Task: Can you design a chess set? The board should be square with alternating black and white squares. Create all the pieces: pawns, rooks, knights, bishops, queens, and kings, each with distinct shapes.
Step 1951:
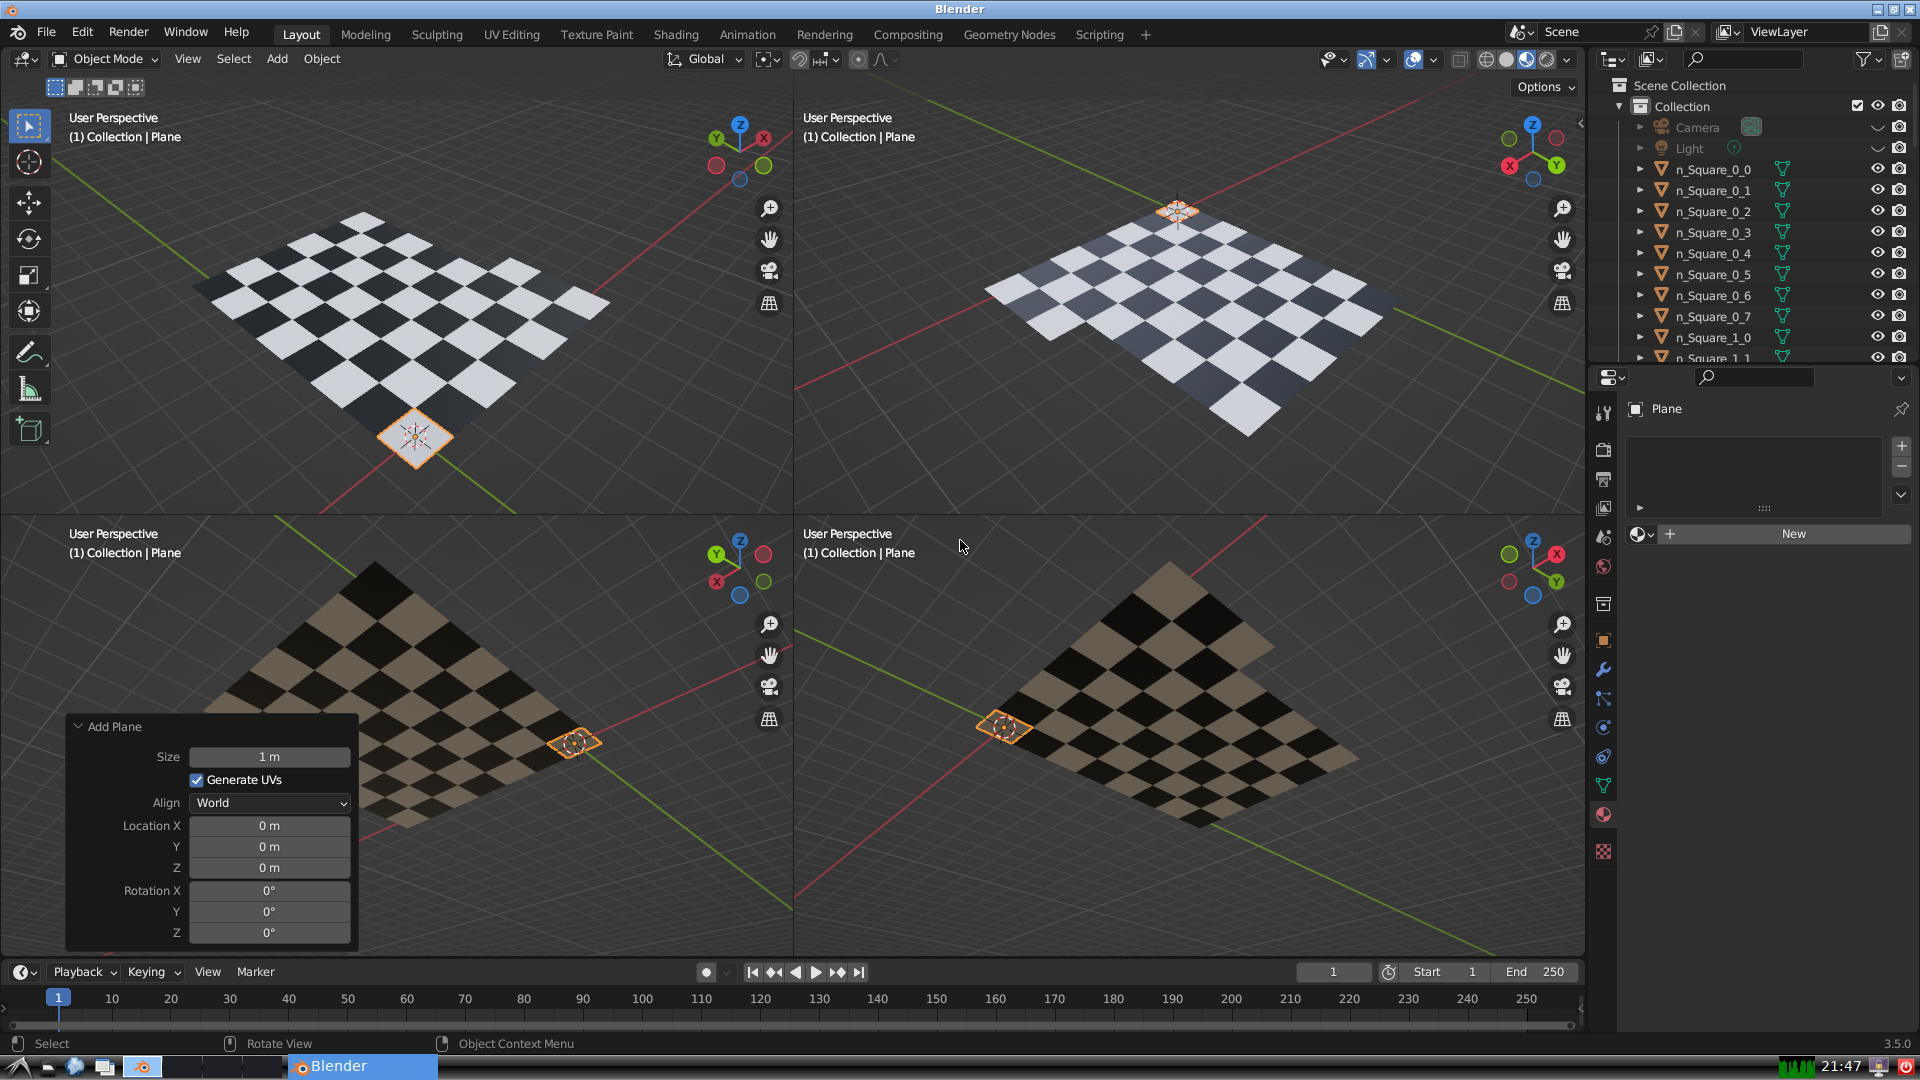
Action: {"mouse_move": [270, 826]}